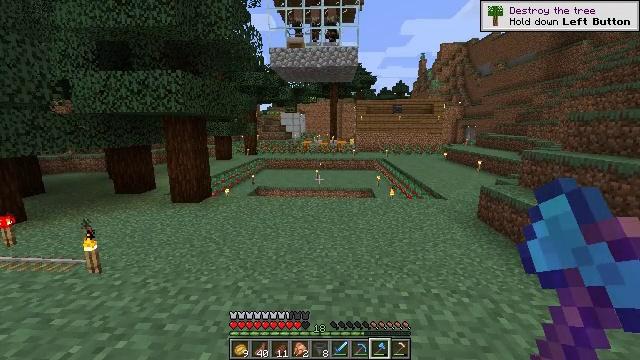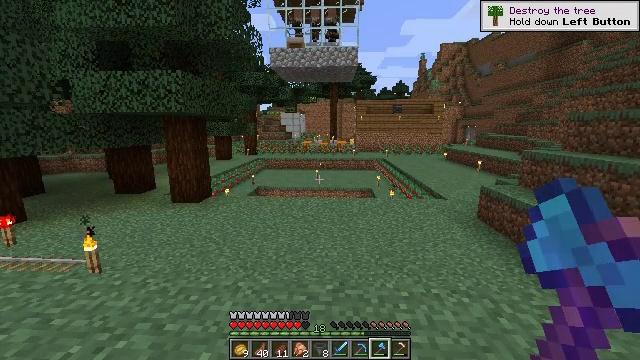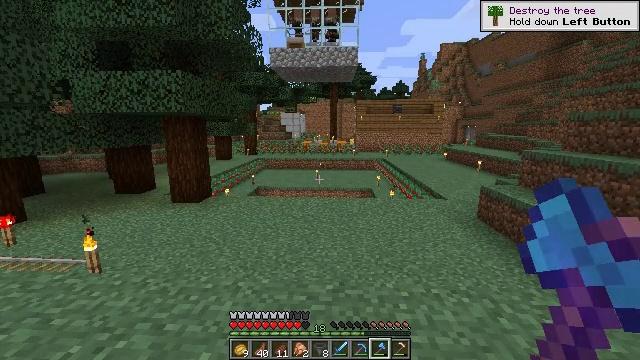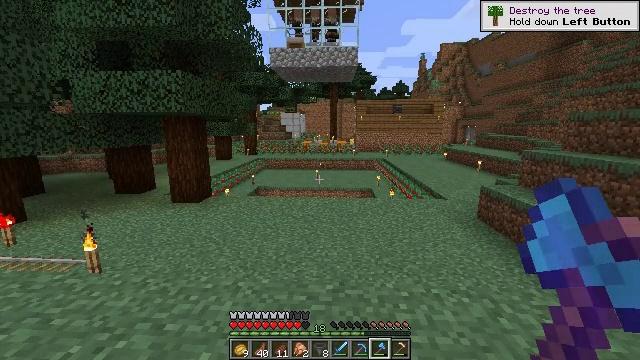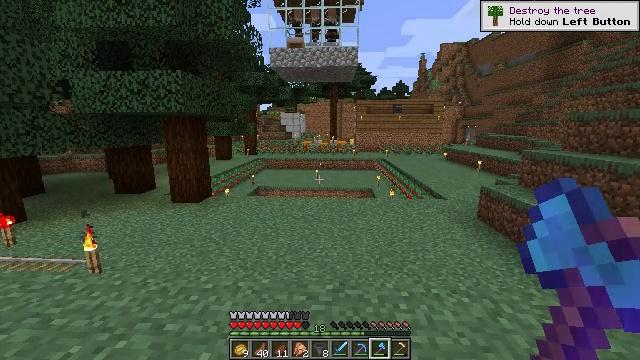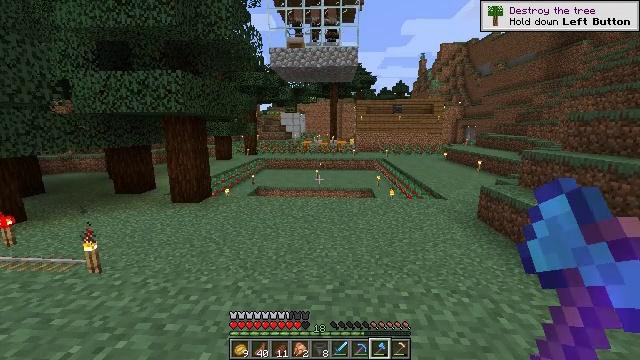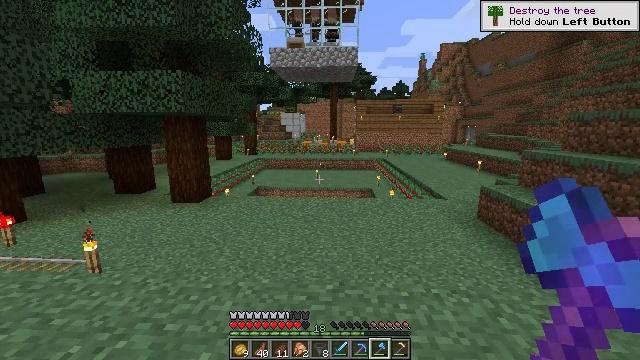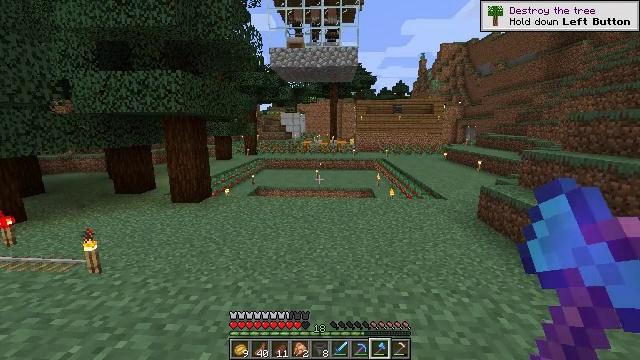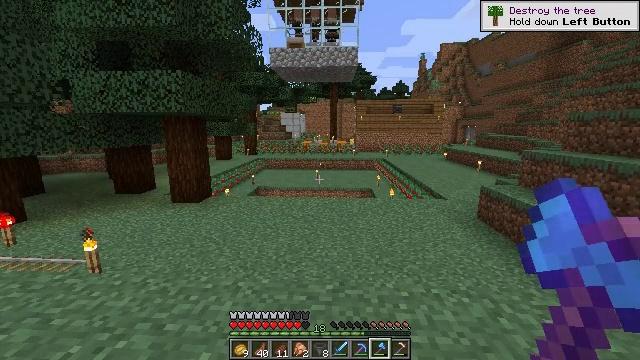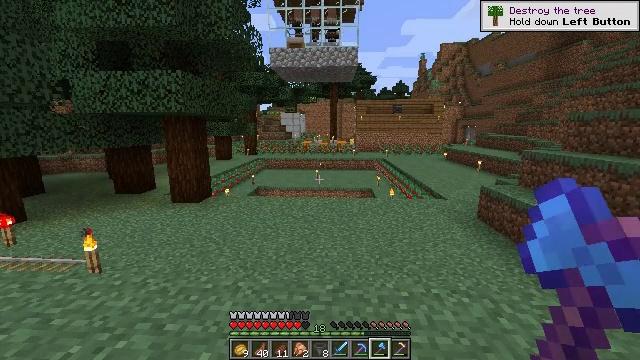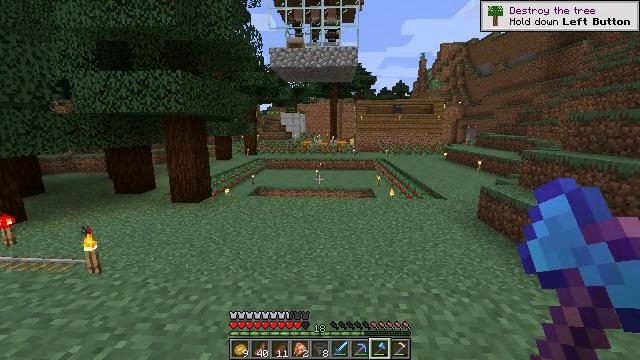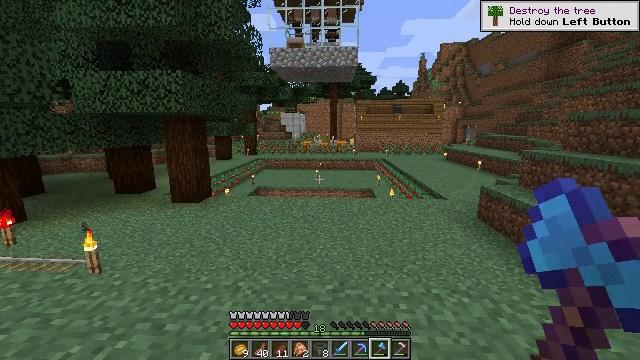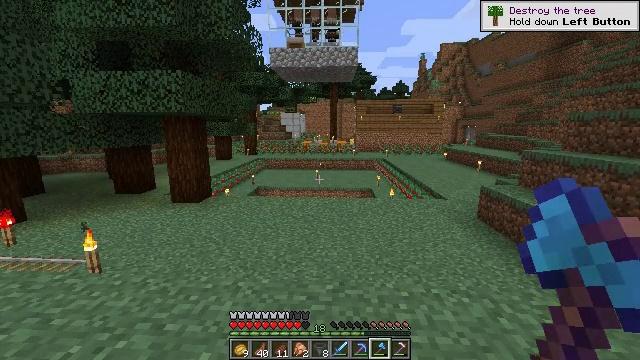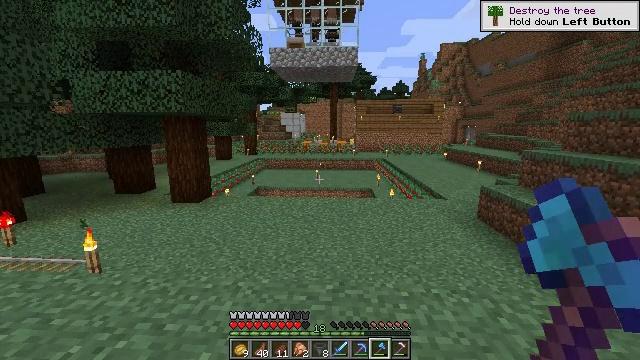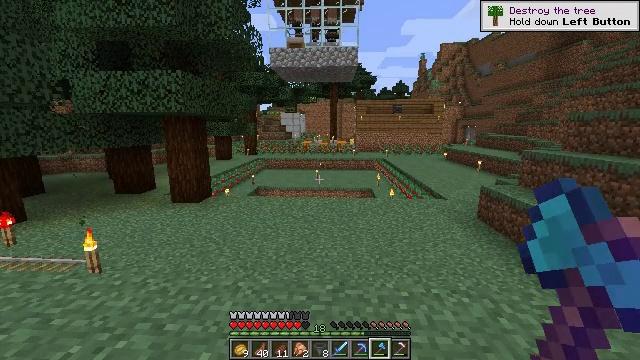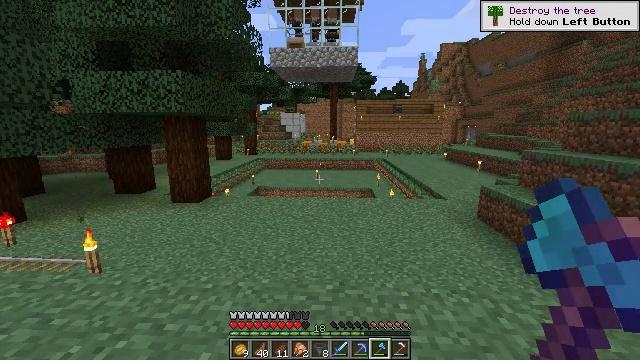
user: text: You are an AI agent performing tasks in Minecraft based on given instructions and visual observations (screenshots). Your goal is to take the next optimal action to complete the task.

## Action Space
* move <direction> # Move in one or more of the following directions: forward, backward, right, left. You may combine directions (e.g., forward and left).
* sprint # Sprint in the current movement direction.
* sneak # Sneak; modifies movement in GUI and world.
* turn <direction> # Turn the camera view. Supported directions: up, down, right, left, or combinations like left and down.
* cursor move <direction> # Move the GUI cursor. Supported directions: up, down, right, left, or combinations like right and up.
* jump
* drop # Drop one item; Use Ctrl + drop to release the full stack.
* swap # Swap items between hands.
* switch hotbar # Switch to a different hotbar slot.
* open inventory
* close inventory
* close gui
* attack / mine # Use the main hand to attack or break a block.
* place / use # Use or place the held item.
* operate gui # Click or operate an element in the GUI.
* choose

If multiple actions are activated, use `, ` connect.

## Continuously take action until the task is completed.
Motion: motion action
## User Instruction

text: Mine the large fern from the ground.
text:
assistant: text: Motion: no_op
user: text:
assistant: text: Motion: no_op
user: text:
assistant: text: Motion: no_op
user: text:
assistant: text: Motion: no_op
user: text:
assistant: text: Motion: no_op
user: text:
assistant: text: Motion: no_op
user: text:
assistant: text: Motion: no_op
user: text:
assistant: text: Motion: no_op
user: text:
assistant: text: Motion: no_op
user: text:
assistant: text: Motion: no_op
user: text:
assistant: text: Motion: no_op
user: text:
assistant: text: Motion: no_op
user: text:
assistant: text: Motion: no_op
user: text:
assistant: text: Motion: no_op
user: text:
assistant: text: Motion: no_op
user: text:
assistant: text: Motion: no_op
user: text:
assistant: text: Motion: no_op
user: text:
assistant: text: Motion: no_op
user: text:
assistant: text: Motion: no_op
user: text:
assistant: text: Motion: no_op
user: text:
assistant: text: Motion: move forward, turn left
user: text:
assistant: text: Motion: move forward, turn left
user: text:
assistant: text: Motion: move forward and move right, turn left
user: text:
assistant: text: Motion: move forward and move right, turn left and down
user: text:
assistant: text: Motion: move forward and move right, turn left
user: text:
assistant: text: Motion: move forward and move right, turn left
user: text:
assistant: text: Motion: move forward and move right, turn left
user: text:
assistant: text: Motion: move forward and move right, turn left and up
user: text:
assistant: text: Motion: move forward and move right, sprint, turn left and up
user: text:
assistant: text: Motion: move forward and move right, sprint, turn left and up